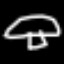
Label: mushroom